Question: I attempted to make a sprite image for the bottom of my asp.net home page, to reduce the number of http requests. I looked at all the coding, and can't find any errors. Here is the image:

But for some reason, my google+ image doesn't show up; it only shows 4 of the 5 social media buttons. Here is the jsfiddle, which doesn't show the google+ button also:
<URL>
Thank you for anybody who can offer any guidance in this regard!
SE wants me to include code in here, although it's on the Fiddle. But anyway, here is what I have in my stylesheet:
'''
.homepage{
width:23px;
height:23px;
background-image: url(http://www.ussvision.com/images/sprite-homepage.jpg);
background-repeat:no-repeat;
}
.fbook{
background-position: 0px 0px;
}
.twit{
background-position: -25px 0px;
}
.yt{
background-position: -50px 0px;
}
.goog{
background-position: -103px 0px;
}
.linked{
background-position: -150px 0px;
}
'''
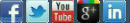
Answer: The position of .goog should be '-75px 0px': see <URL>
Edit: and .linked should be '-103px, 0px'.